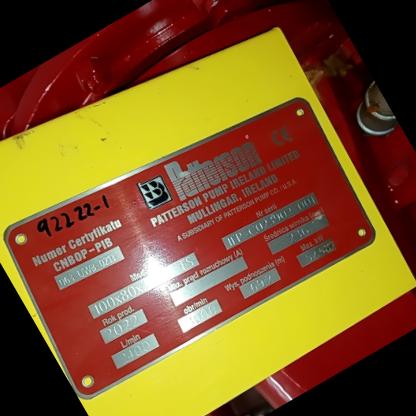
Klasa: tabliczka-znamionowa